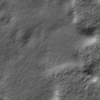
Label: not_dusty